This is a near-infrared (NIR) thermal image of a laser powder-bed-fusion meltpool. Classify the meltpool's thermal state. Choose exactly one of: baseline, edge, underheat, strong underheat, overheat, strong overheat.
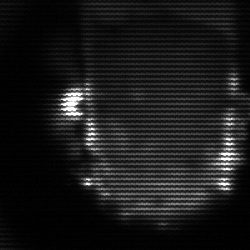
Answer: baseline